Question: I have something curious that I am hoping a .Net expert can help me with.
I have a custom configuration section and to get hold of it I do this:
'''
var s = (TestConfigurationSection)ConfigurationManager
.GetSection("testSection");
'''
I run that on my development machine ('Windows 7', 64 bit, Windows completely up to date) and it works fine.
I take the exe with that code in and I put it in a directory inside 'c:\users\public' on a 'Windows Server 2008 R2' machine, open up a command prompt as administrator, run it and I get:
> System.Configuration.ConfigurationErrorsException: An error occurred creating the configuration section handler for testSection: Request failed. (C:\Users\Public\configtest\AppConfigTestConsoleApplication.exe.Config line 10) ---> System.Security.SecurityException: Request failed.
Now I changed that code to do this:
'''
var config = ConfigurationManager.OpenExeConfiguration(
ConfigurationUserLevel.None);
var s = (TestConfigurationSection) config
.GetSection("testSection");
'''
and it works fine on both machines.
So, I am moderately happy (in as much as my application is working) but that little Gremlin in my head is confused so I ask here:
---
## Steps to reproduce
Create a new .net 4 Console application project called AppConfigTestConsoleApplication in visual studio 2010 and replace the contents of 'Program.cs' with the following:
'''
using System;
using System.Configuration;
namespace AppConfigTestConsoleApplication
{
public class TestConfigurationSection : ConfigurationSection
{
[ConfigurationProperty("someSetting")]
public int SomeSetting
{
get { return (int) this["someSetting"]; }
set { this["someSetting"] = value; }
}
}
internal class Program
{
private static void Main()
{
try
{
var s = (TestConfigurationSection) ConfigurationManager
.GetSection("testSection");
Console.WriteLine("First Method worked: " + s.SomeSetting);
}
catch (Exception ex)
{
Console.WriteLine("First method failed");
Console.WriteLine(ex.ToString());
if (ex.InnerException != null)
{
var eex = ex.InnerException as SecurityException;
Console.WriteLine("Action: '{0}'", eex.Action.ToString());
Console.WriteLine("Demanded: '{0}'", eex.Demanded.ToString());
Console.WriteLine("RefusedSet: '{0}'", eex.RefusedSet);
Console.WriteLine("GrantedSet: '{0}'", eex.GrantedSet);
}
try
{
var config = ConfigurationManager.OpenExeConfiguration(
ConfigurationUserLevel.None);
var s = (TestConfigurationSection) config
.GetSection("testSection");
Console.WriteLine("Second Method worked: "
+ s.SomeSetting);
}
catch (Exception x)
{
Console.WriteLine("Even the second method failed!");
Console.WriteLine(ex.ToString());
}
}
}
}
}
'''
Then add an application configuration file and replace the contents with the following:
'''
<?xml version="1.0" encoding="utf-8" ?>
<configuration>
<configSections>
<section
name="testSection"
type="AppConfigTestConsoleApplication.TestConfigurationSection, AppConfigTestConsoleApplication"
requirePermission="false"
allowDefinition="Everywhere" />
</configSections>
<testSection someSetting="10"></testSection>
</configuration>
'''
Compile and run and this is the output I got:
'''
C:\Users\Public\configtest>AppConfigTestConsoleApplication.exe
First method failed
System.Configuration.ConfigurationErrorsException: An error occurred creating the configuration section handler for testSection: Request failed. (C:\Users\Public\configtest\AppConfigTestConsoleApplication.exe.Config line 10) ---> System.Security.SecurityException: Request failed.
at System.RuntimeMethodHandle.PerformSecurityCheck(Object obj, RuntimeMethodHandleInternal method, RuntimeType parent, UInt32 invocationFlags)
at System.RuntimeMethodHandle.PerformSecurityCheck(Object obj, IRuntimeMethodInfo method, RuntimeType parent, UInt32 invocationFlags)
at System.Reflection.RuntimeConstructorInfo.Invoke(BindingFlags invokeAttr, Binder binder, Object[] parameters, CultureInfo culture)
at System.Reflection.ConstructorInfo.Invoke(Object[] parameters)
at System.Configuration.TypeUtil.InvokeCtorWithReflectionPermission(ConstructorInfo ctor)
at System.Configuration.RuntimeConfigurationRecord.RuntimeConfigurationFactory.CreateSectionImpl(RuntimeConfigurationRecord configRecord, FactoryRecord factoryRecord, SectionRecord sectionRecord, Object parentConfig, ConfigXmlReader reader)
at System.Configuration.RuntimeConfigurationRecord.RuntimeConfigurationFactory.CreateSectionWithRestrictedPermissions(RuntimeConfigurationRecord configRecord, FactoryRecord factoryRecord, SectionRecord sectionRecord, Object parentConfig, ConfigXmlReader reader)
at System.Configuration.RuntimeConfigurationRecord.CreateSection(Boolean inputIsTrusted, FactoryRecord factoryRecord, SectionRecord sectionRecord, Object parentConfig, ConfigXmlReader reader)
at System.Configuration.BaseConfigurationRecord.CallCreateSection(Boolean inputIsTrusted, FactoryRecord factoryRecord, SectionRecord sectionRecord, Object parentConfig, ConfigXmlReader reader, String filename, Int32 line)
--- End of inner exception stack trace ---
at System.Configuration.BaseConfigurationRecord.EvaluateOne(String[] keys, SectionInput input, Boolean isTrusted, FactoryRecord factoryRecord, SectionRecordsectionRecord, Object parentResult)
at System.Configuration.BaseConfigurationRecord.Evaluate(FactoryRecord factoryRecord, SectionRecord sectionRecord, Object parentResult, Boolean getLkg, Boolean getRuntimeObject, Object& result, Object& resultRuntimeObject)
at System.Configuration.BaseConfigurationRecord.GetSectionRecursive(String configKey, Boolean getLkg, Boolean checkPermission, Boolean getRuntimeObject, Boolean requestIsHere, Object& result, Object& resultRuntimeObject)
at System.Configuration.BaseConfigurationRecord.GetSectionRecursive(String configKey, Boolean getLkg, Boolean checkPermission, Boolean getRuntimeObject, Boolean requestIsHere, Object& result, Object& resultRuntimeObject)
at System.Configuration.BaseConfigurationRecord.GetSectionRecursive(String configKey, Boolean getLkg, Boolean checkPermission, Boolean getRuntimeObject, Boolean requestIsHere, Object& result, Object& resultRuntimeObject)
at System.Configuration.BaseConfigurationRecord.GetSection(String configKey)
at System.Configuration.ClientConfigurationSystem.System.Configuration.Internal.IInternalConfigSystem.GetSection(String sectionName)
at System.Configuration.ConfigurationManager.GetSection(String sectionName)
at AppConfigTestConsoleApplication.Program.Main()
Action: 'Demand'
Demanded: '<PermissionSet class="System.Security.PermissionSet"
version="1"
Unrestricted="true"/>
'
RefusedSet: ''
GrantedSet: ''
Second Method worked: 10
'''
## Process Monitor
I ran <URL> and set the filter like so:

And that left 508 events that are all one of:
- - - - - -
Does anyone have any advice perhaps on what filter to set to get to the root cause?
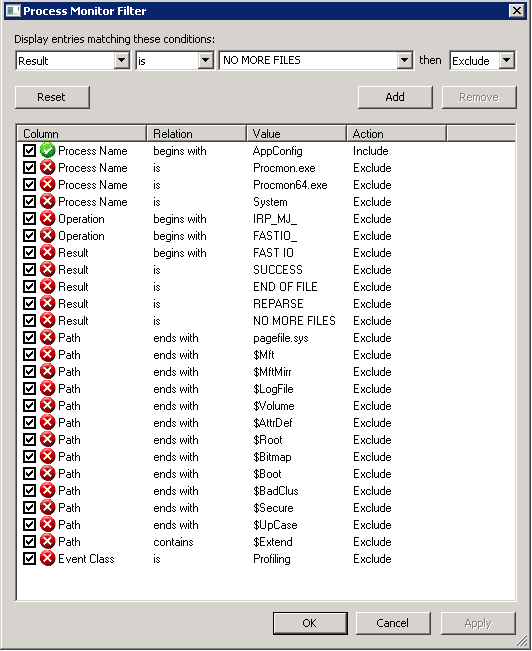
Answer: I had this same behavior when the assembly was "blocked" (under the file properties tab). The files were emailed via a zip to the admin. When he saved off the attachment, the block bit was added...just like when you download a file from the internet. After we clear the block, it worked fine.